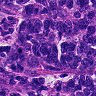
Metastatic tissue present: yes